Question: I have a problem when I wanna get data from state, in console.log appears 2 values. I want remove the empty value, but I've run out of ways. How to remove an empty value?

'''
class DetailOrderTracking extends Component {
constructor(props) {
super(props)
this.state = {
data: []
}
}
componentDidMount = async () => {
const { query } = this.props.router;
var getOrderTrackings = await OrderTrackingRepository.getOrderTracking(query.numberbill, query.courier);
if (getOrderTrackings.ordertracking.status.code == 200) {
var getManifest = getOrderTrackings.ordertracking.result.manifest;
this.setState({ data: getManifest });
}
}
render() {
const { data } = this.state;
console.log(data) // will print 2 values, first condition is empty value, and second condition has values (an example is in the image above)
return (
<div/>
)
}
}
'''
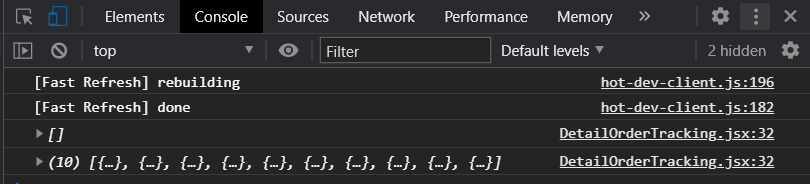
Answer: This should do it:
'''
render() {
const { data } = this.state;
if (data.length > 0){
console.log(data)
}
return (
<div/>
)
}
'''